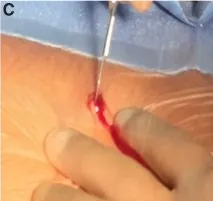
Lawson retrograde endoscopic-assisted access. (B-D) External view of patient's flank with wire exiting.
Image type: medical_photograph (other_medical_photograph)